Question: I'm using SWRevealViewController after following AppCoda's <URL> code in viewDidLoad never evaluates which is why nothing is happening when tapping the menu button. I'm sure this is related the dangling revealVC, but not sure how to correct it. Can anyone tell me how to correct this for this scenario? Thanks
'''
- (void)viewDidLoad {
[super viewDidLoad];
// Do any additional setup after loading the view.
NSLog(@"viewDidLoad...");
SWRevealViewController *revealViewController = self.revealViewController;
if (revealViewController)
{
NSLog(@"DEBUG: We have a revealVC!");
[self.sidebarButton setTarget:self.revealViewController];
[self.sidebarButton setAction:@selector(revealToggle:)];
[self.view addGestureRecognizer:self.revealViewController.panGestureRecognizer];
}
}
'''

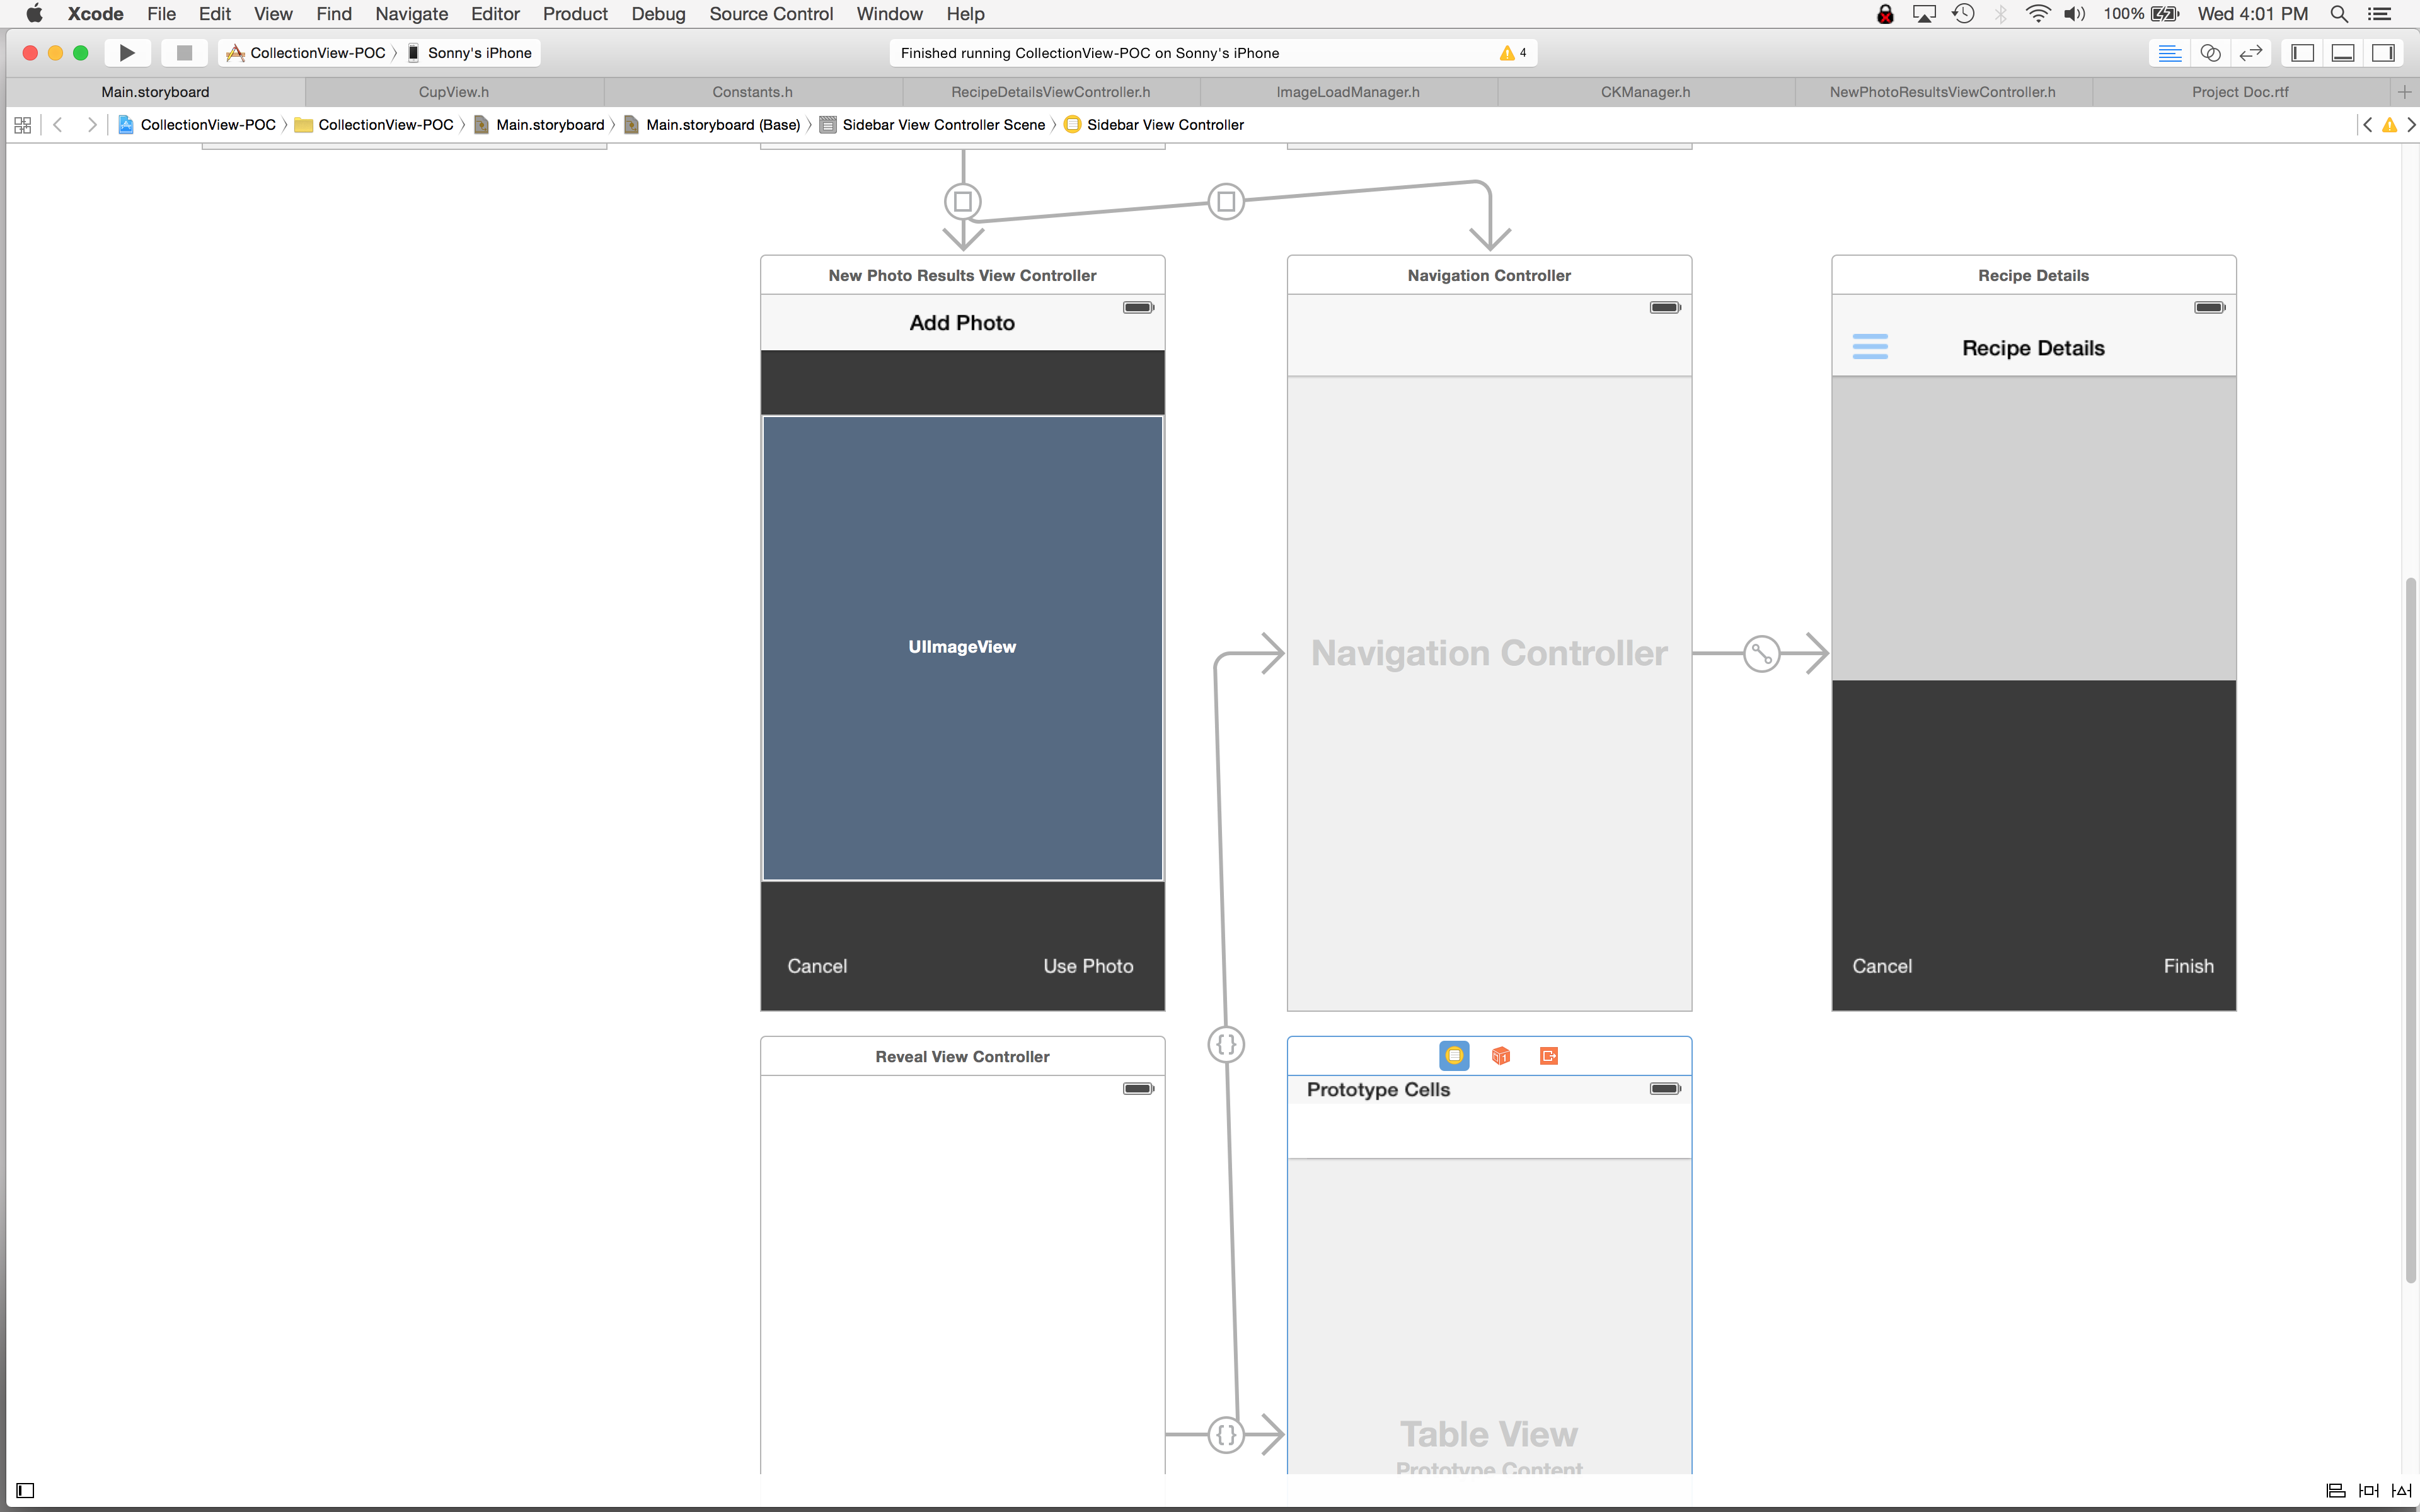
Answer: SWRevealViewController should be the root view controller of the front and rear view controller. Try performing modal segue to the SWRevealViewController and not to the RecipeDetailVC navigation controller.